Question: Here im going to create a database in phpMyadmin.it shows this is not a number error.Here i have attached the image.When im going to save it shows
> This is not a number!

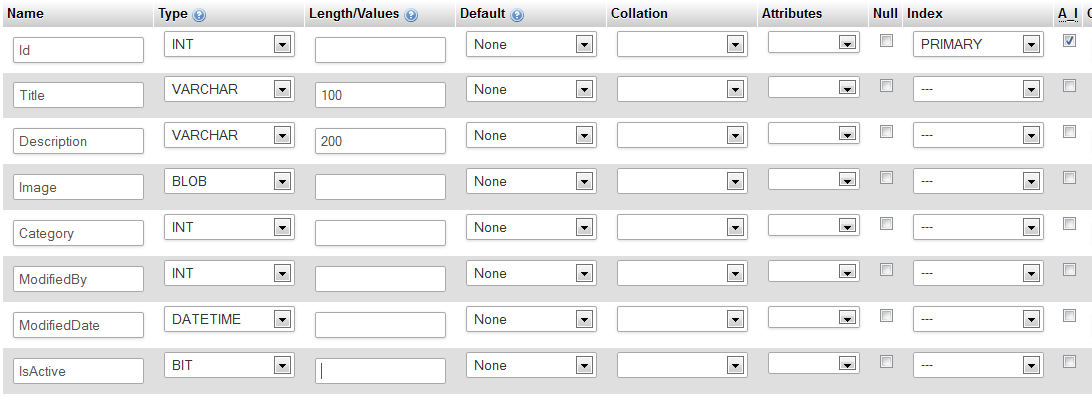
Answer: You have to enter length for 'IsActive' as it is of type 'BIT'. In Mysql 'BIT' field requires a length to be assigned.
For more details about Data types and their lengths , check out this page
<URL>
<URL>